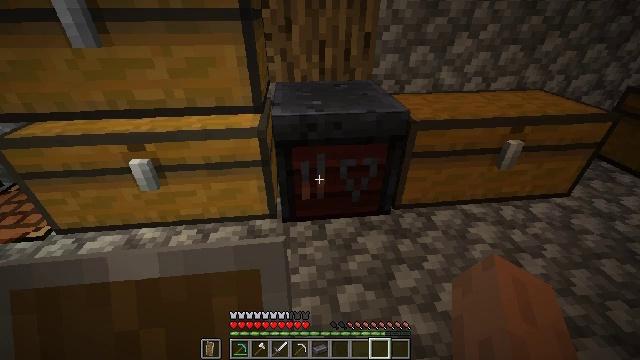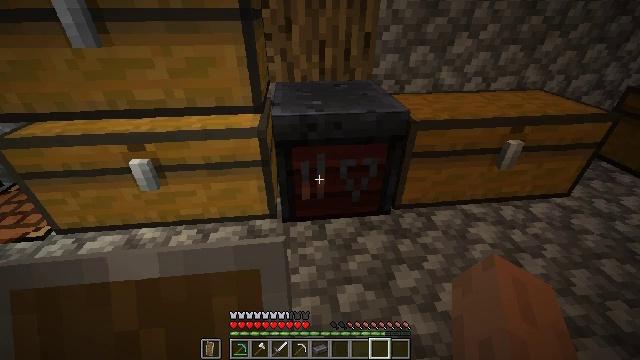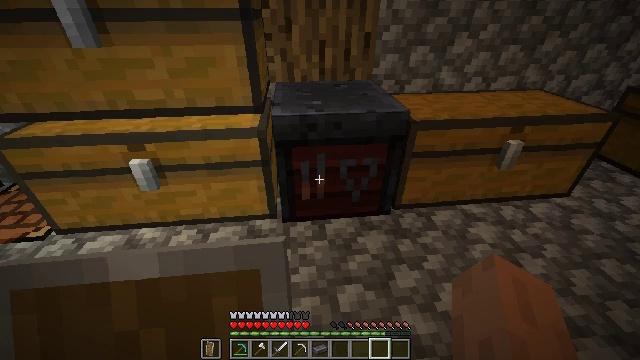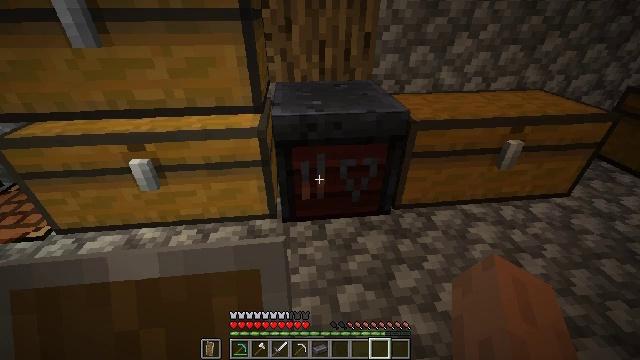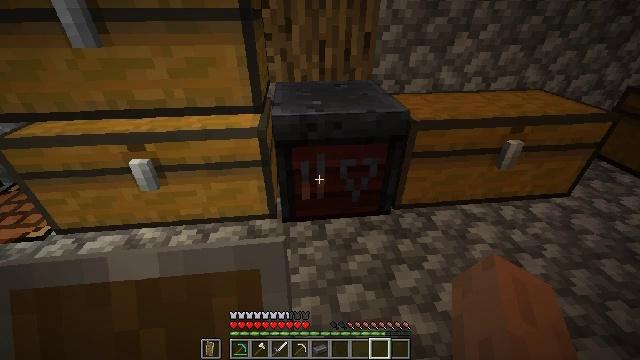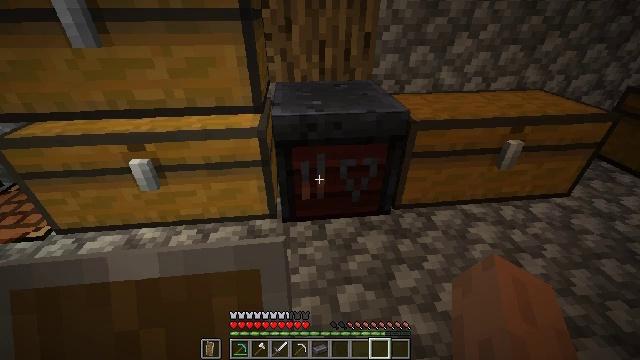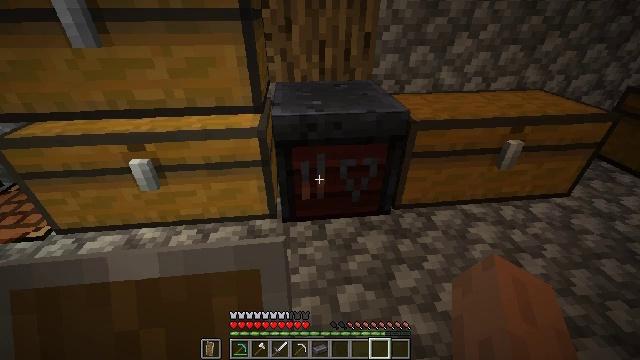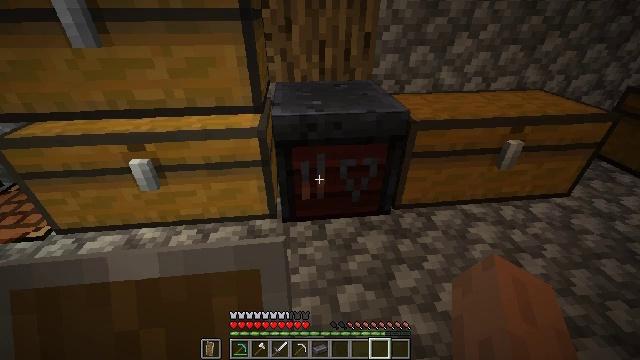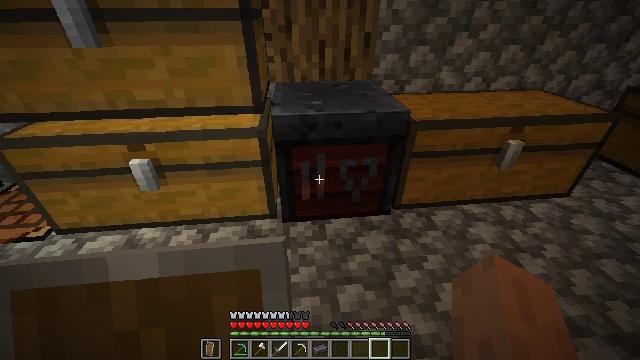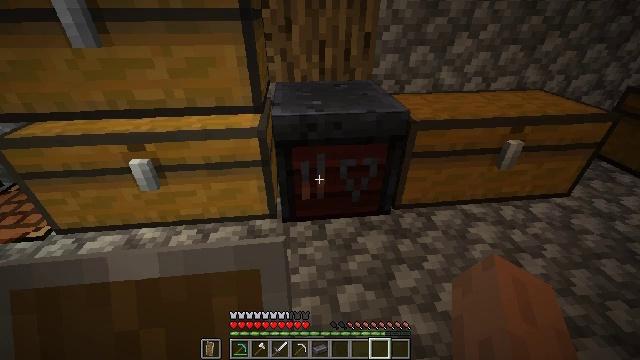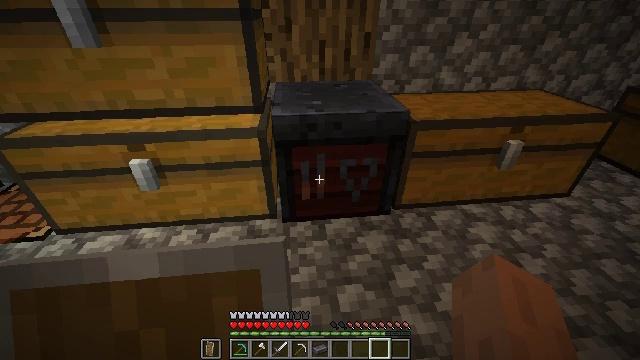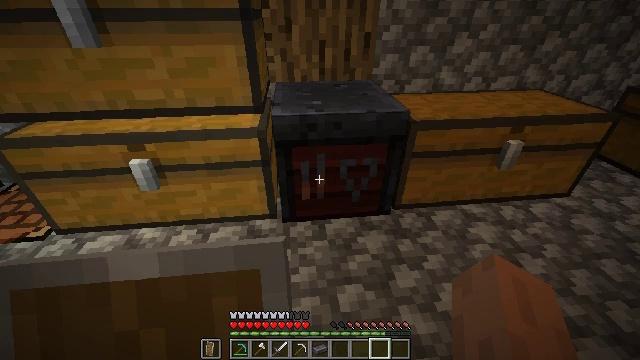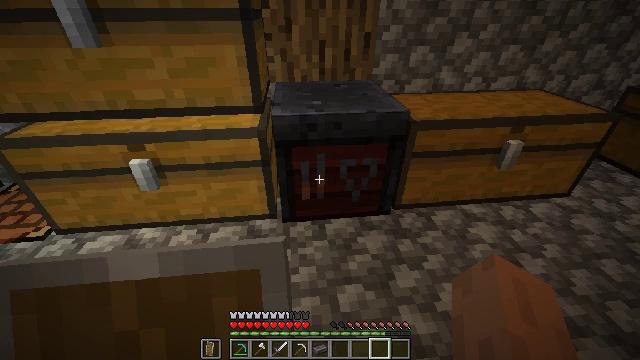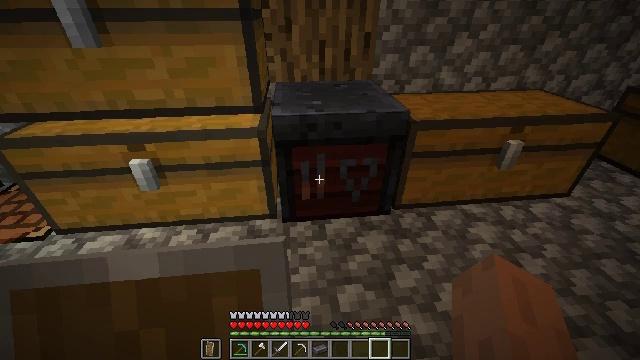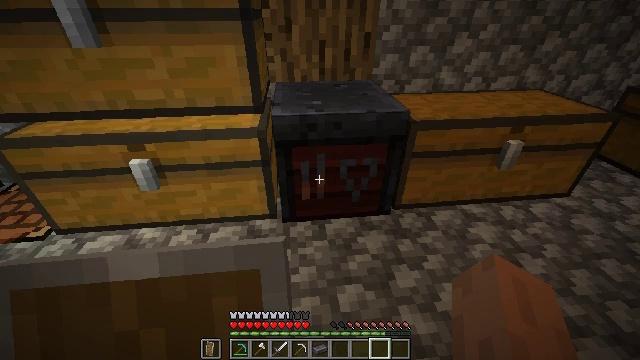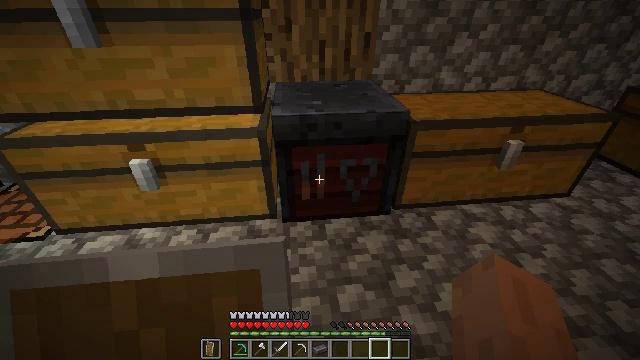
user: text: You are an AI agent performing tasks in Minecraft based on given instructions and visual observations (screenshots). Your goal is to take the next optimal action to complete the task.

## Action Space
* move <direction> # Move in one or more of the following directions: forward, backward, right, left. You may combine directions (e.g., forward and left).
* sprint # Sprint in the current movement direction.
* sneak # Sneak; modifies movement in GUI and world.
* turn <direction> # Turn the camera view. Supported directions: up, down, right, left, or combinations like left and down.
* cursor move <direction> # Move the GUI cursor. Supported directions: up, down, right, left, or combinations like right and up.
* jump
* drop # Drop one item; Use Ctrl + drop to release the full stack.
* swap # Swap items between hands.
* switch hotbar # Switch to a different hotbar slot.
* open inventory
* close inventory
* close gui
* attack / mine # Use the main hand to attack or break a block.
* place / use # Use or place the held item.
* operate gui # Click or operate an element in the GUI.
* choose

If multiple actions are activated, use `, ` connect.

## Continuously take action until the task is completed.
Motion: motion action
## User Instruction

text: craft item netherite pickaxe
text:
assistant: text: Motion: no_op
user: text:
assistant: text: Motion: no_op
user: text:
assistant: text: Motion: no_op
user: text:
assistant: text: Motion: no_op
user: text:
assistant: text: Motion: no_op
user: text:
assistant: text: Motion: no_op
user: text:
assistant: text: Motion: no_op
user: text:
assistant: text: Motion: no_op
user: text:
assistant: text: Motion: no_op
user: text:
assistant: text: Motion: no_op
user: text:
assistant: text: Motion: no_op
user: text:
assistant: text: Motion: no_op
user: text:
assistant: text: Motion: no_op
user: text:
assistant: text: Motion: no_op
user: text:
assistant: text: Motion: no_op
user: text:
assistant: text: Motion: no_op
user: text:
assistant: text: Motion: no_op
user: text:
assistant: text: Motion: no_op
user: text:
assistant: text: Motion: no_op
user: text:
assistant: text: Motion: no_op
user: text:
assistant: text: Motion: no_op
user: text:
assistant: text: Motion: no_op
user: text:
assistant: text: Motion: no_op
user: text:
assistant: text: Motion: no_op
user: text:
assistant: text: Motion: no_op
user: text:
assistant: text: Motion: no_op
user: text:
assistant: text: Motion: no_op
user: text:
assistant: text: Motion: no_op
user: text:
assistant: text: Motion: no_op
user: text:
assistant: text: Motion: no_op